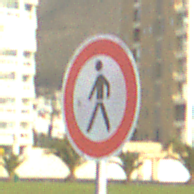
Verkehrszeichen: VerbotFussgaenger
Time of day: MorningAfternoon
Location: Outdoor (Suburban)
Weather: PartlyCloudy
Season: NotSpecified
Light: Natural